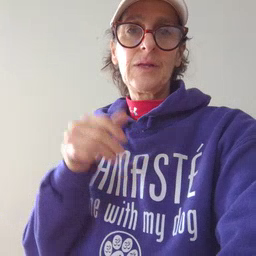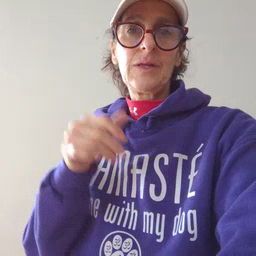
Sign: pretend